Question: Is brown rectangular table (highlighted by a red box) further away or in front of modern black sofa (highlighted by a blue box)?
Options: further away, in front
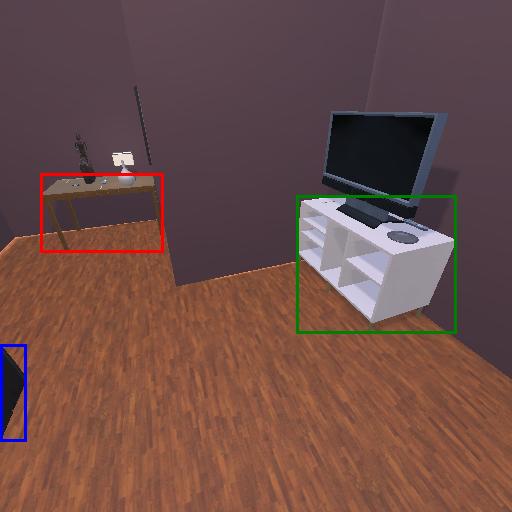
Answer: further away